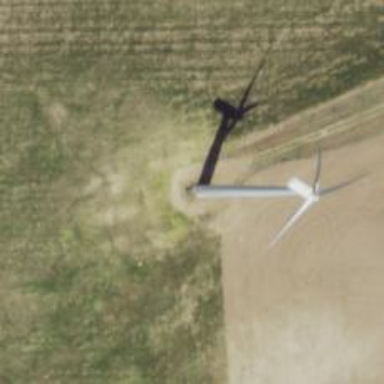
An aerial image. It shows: Wind generator using horizontal axis wind turbines.